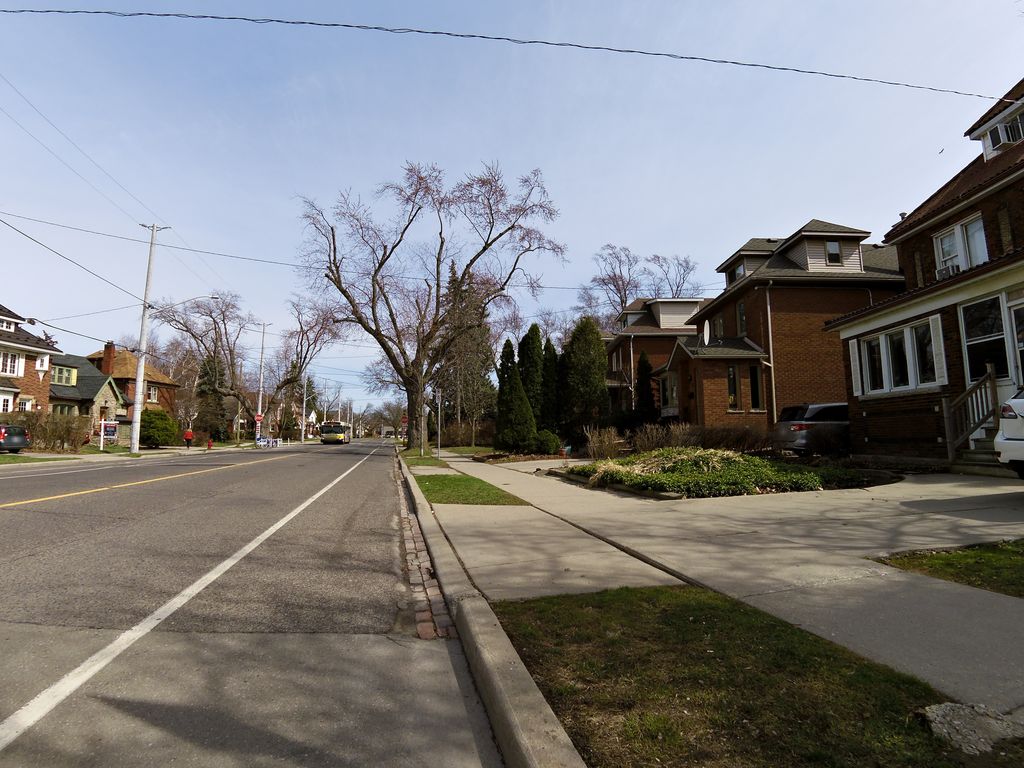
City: hamilton